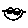
Label: smiley face